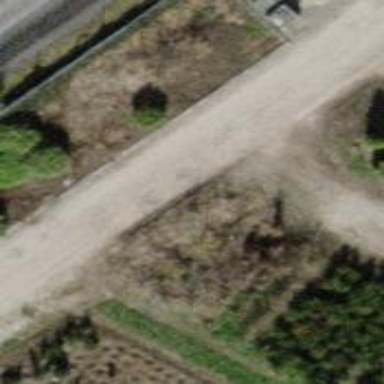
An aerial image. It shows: Unpaved track with grade2 tracktype.